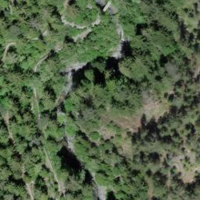
EUNIS habitat code: 43
Species observed at this site:
Campanula thyrsoides